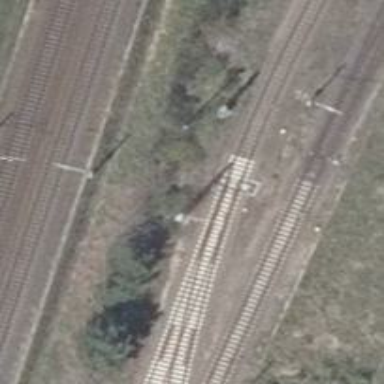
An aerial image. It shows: Railway switch with the turnout on the left side.